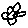
Label: flower